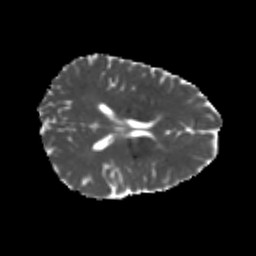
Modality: MD
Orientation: axial
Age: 20
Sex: female
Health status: healthy
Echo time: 0.074 s